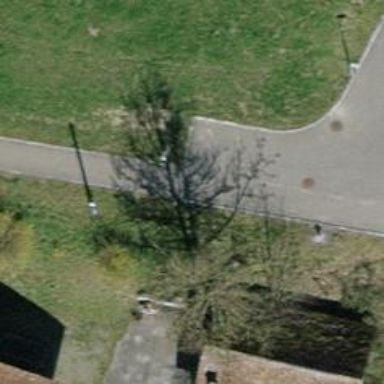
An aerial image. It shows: Bollard.